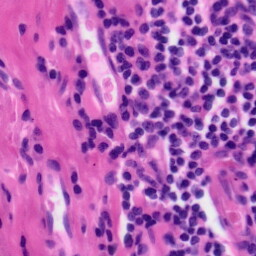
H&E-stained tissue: Tonsil